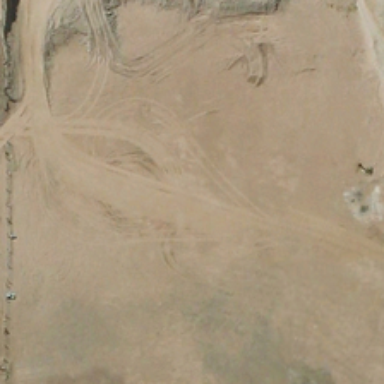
It is a piece of yellow bareland .